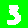
Digit: 3